Field crop: maize
Growth stage: 2
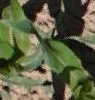
Species: maize